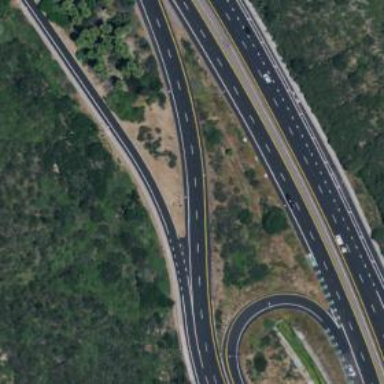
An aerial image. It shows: Trunk link road with asphalt surface.